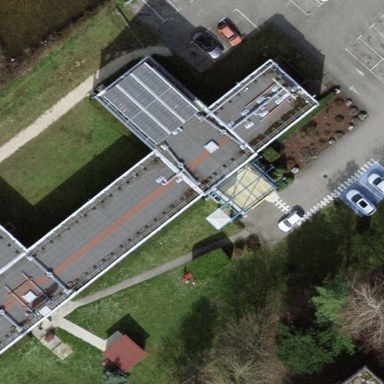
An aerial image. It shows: Hotel building.